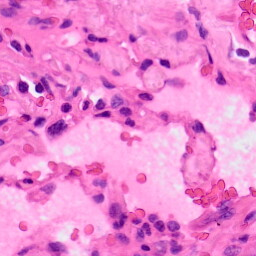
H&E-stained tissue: Lung